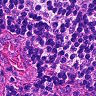
Metastatic tissue present: no